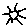
Label: sun